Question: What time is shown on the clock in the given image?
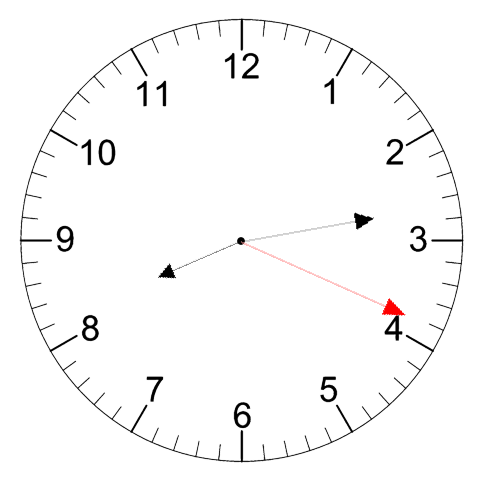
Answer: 08:13:19